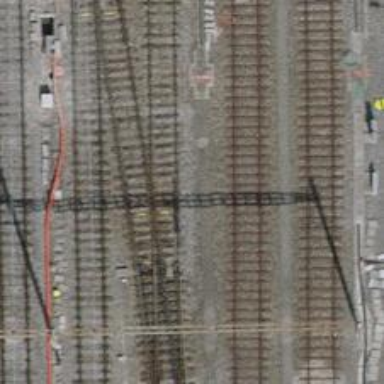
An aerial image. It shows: Single-track electrified railway with contact line. It is spur line for service.